Question: In my app i have a list view, in that i need to place the following UI
As shown in the above image i am able to get the rounded background in a linear layout of orientation vertical. So that i have placed the following in order
1. TextView
2. ImageView in FrameLayout so that a TextView can be placed over the ImageView inside FrameLayout
3. and again a TextView
'''
Now my problem is
1. i want to place the image view of the calendar icon at the top right corner, so that a part of the icon gets placed over the image view
2. The image inside the Frame layouts imageview is received from an url without round corners. I want to show round corners over the image
'''
Following is my layout contents
'''
<RelativeLayout xmlns:android="http://schemas.android.com/apk/res/android"
android:layout_width="fill_parent"
android:layout_height="wrap_content"
android:orientation="vertical" >
<LinearLayout
android:layout_width="fill_parent"
android:layout_height="wrap_content"
android:orientation="vertical"
android:background="@drawable/img_bg"
android:layout_margin="10dp">
<TextView
android:id="@+id/event_list_header"
android:layout_width="fill_parent"
android:layout_height="wrap_content"
android:text="@string/app_name"
android:textColor="@color/title"
android:textAppearance="?android:attr/textAppearanceLarge"
android:layout_marginTop="10dp"
android:layout_marginLeft="10dp"
android:layout_marginRight="10dp"/>
<LinearLayout
android:layout_width="fill_parent"
android:layout_height="wrap_content"
android:orientation="vertical"
android:layout_margin="6dp">
<FrameLayout
android:layout_width="fill_parent"
android:layout_height="wrap_content">
<ImageView
android:contentDescription="@string/app_name"
android:id="@+id/event_list_image"
android:layout_width="fill_parent"
android:layout_height="280dp"/>
<RelativeLayout
android:layout_width="fill_parent"
android:layout_height="match_parent"
android:background="@drawable/offer_title_bg"
android:layout_gravity="bottom">
<TextView
android:id="@+id/event_overlay_text"
android:layout_width="wrap_content"
android:layout_height="wrap_content"
android:layout_alignParentLeft="true"
android:layout_centerVertical="true"
android:textColor="#FFFFFF"
android:layout_marginLeft="10dp"
android:textAppearance="?android:attr/textAppearanceMedium" />
</RelativeLayout>
</FrameLayout>
</LinearLayout>
<TextView
android:id="@+id/event_timing_text"
android:layout_width="fill_parent"
android:layout_height="wrap_content"
android:text="@string/app_name"
android:textColor="@color/black"
android:textAppearance="?android:attr/textAppearanceLarge"
android:layout_marginBottom="10dp"
android:layout_marginLeft="10dp"
android:layout_marginRight="10dp"/>
</LinearLayout>
</RelativeLayout>
'''
How to make this UI possible....
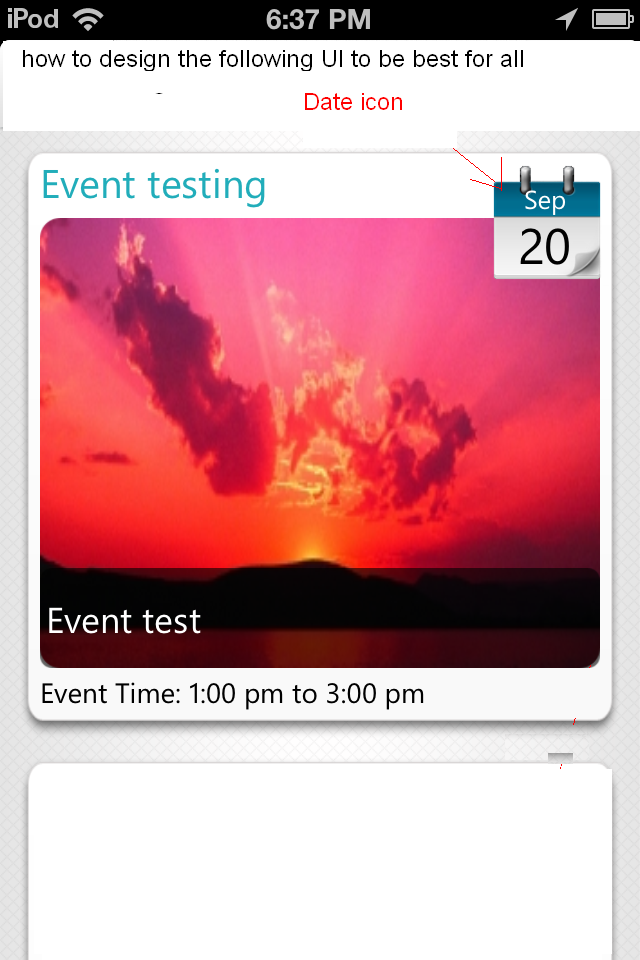
Answer: Use RelativeLayout and alignTop:
'''
<?xml version="1.0" encoding="utf-8"?>
<RelativeLayout
android:layout_width="wrap_content"
android:layout_height="wrap_content"
android:orientation="vertical" >
<ImageView
android:id="@+id/event_list_image"
android:layout_width="110dip"
android:layout_height="110dip"
android:layout_margin="1dip"
android:src="@drawable/main0x" />
<TextView
android:id="@+id/event_overlay_text"
android:layout_width="wrap_content"
android:layout_height="wrap_content"
android:layout_alignTop="@+id/event_list_image"
android:layout_marginLeft="100dp"
android:layout_marginTop="1dp"/>
</RelativeLayout>
'''